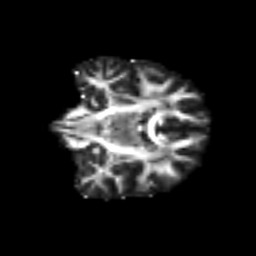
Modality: FA
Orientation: coronal
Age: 49
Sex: male
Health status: ill
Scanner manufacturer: siemens
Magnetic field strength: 3 T
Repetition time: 8.7 s
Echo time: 0.11 s